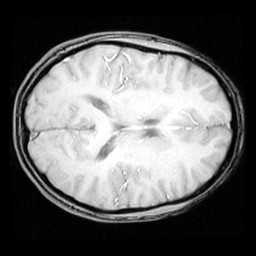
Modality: inplaneT1
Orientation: axial
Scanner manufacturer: ge
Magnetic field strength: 3 T
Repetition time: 0.25 s
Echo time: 0.0036 s